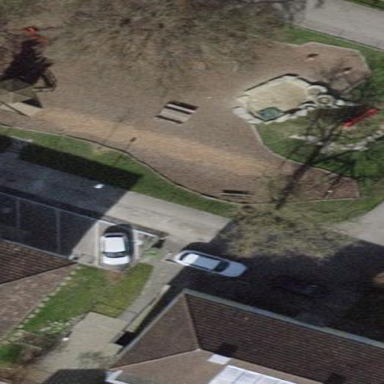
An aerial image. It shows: Playground area for leisure land.